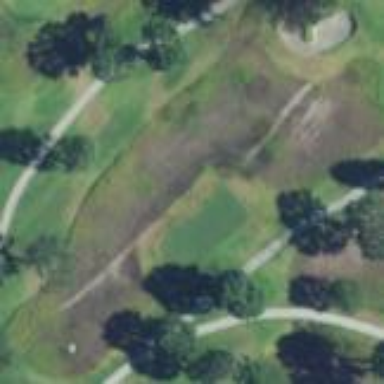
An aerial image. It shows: Rough grassy area used for golf.